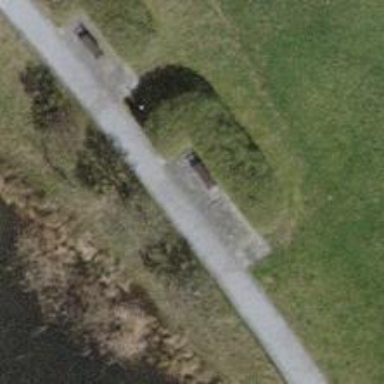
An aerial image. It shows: Bench.